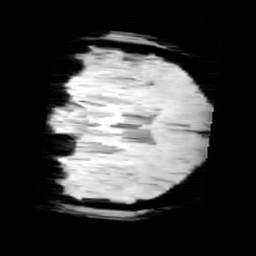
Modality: minIP
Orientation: coronal
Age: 12
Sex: male
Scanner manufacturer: siemens
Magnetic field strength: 3 T
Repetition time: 0.027 s
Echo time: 0.02 s